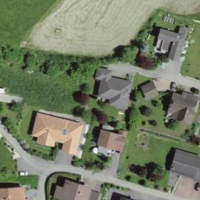
EUNIS habitat code: 55
Species observed at this site:
Mercurialis perennis
Galium aparine
Campanula trachelium
Sambucus racemosa